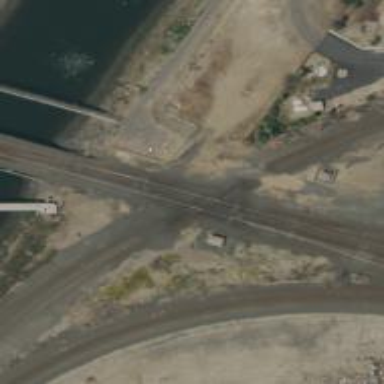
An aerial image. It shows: Railway crossing.